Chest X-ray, AP view. Patient: 34 years old, sex F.
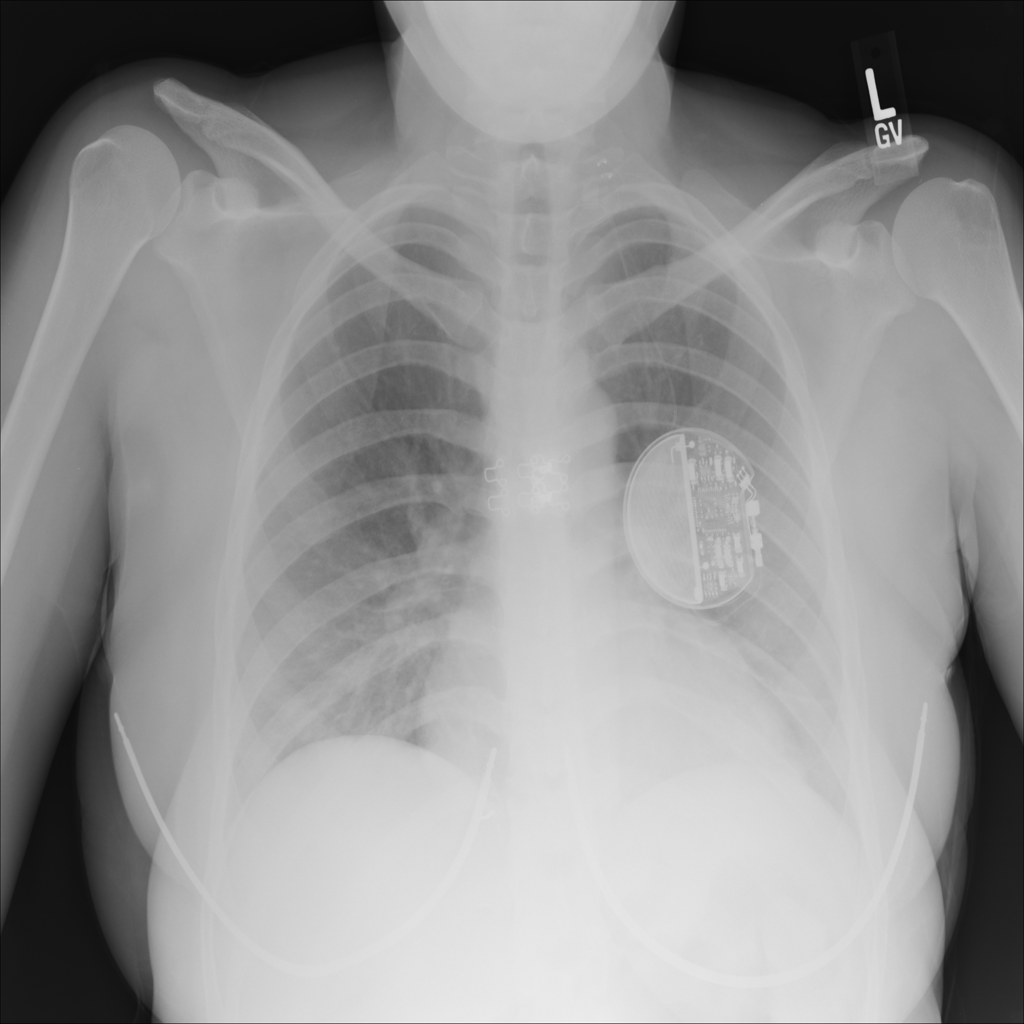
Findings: No Finding